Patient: sex F, age 26
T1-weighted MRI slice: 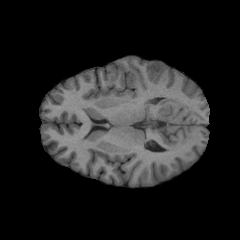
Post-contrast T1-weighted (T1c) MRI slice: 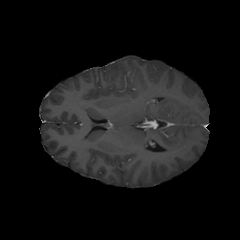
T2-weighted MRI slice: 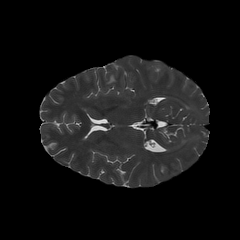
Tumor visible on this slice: yes
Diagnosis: Glioblastoma, IDH-wildtype
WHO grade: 4